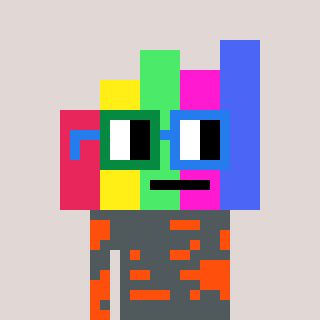
a pixel art character with square green and blue glasses, a bar chart-shaped head and a orange-colored body on a warm background